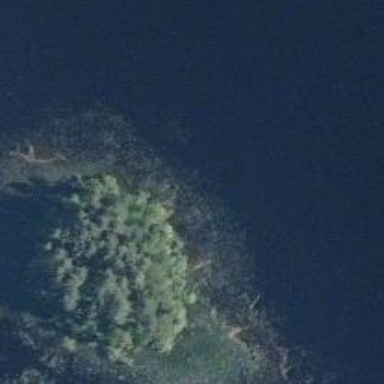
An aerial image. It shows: Island covered with woodland.